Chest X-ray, AP view. Patient: 72 years old, sex F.
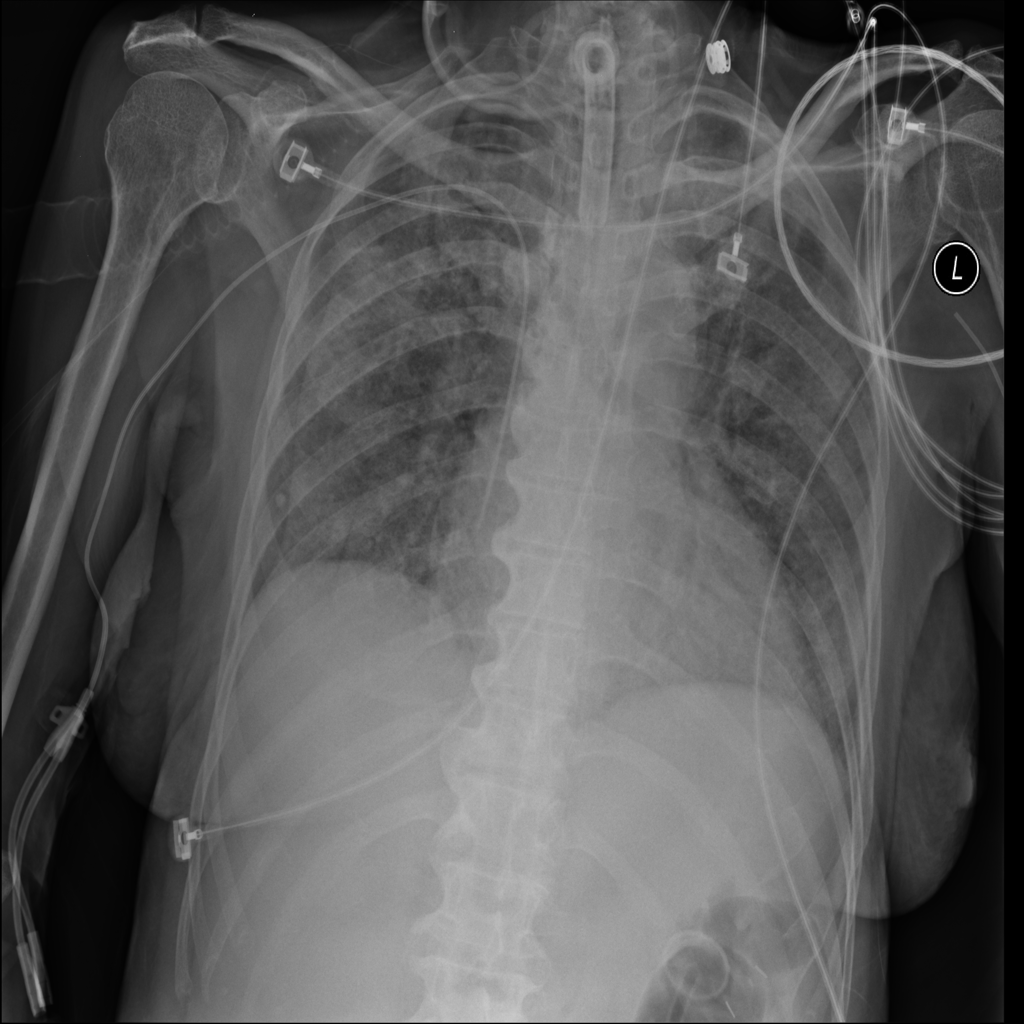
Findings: Infiltration